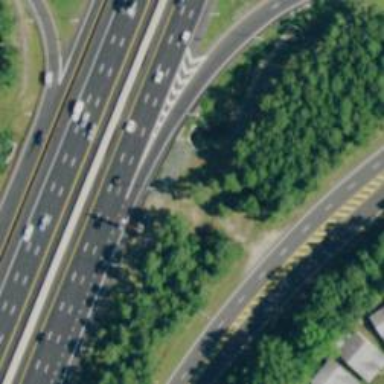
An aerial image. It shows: Motorway junction.